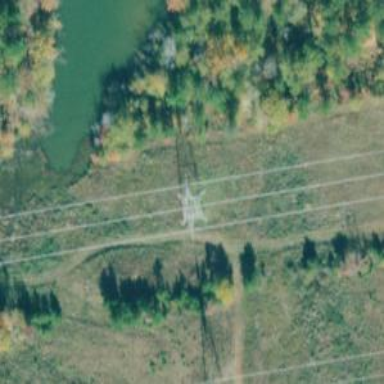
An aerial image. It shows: Lattice structure tower.